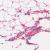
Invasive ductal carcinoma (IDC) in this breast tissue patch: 0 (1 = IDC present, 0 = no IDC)